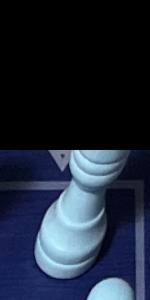
Label: Rook_White